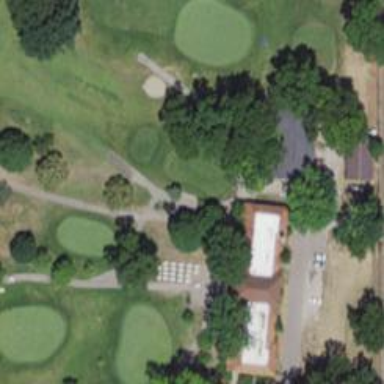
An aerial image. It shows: Path for golf carts.